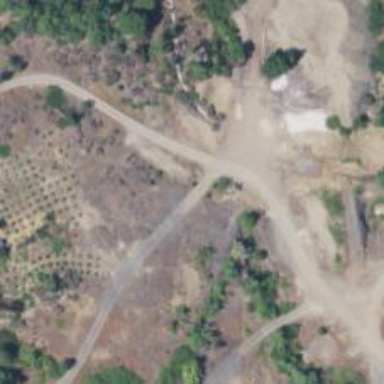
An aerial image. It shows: Quarry area.